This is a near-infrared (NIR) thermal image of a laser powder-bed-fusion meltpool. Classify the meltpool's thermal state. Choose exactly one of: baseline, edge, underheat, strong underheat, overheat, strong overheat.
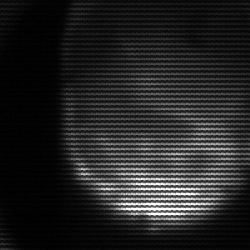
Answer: edge